Question: I have a table. The table has a patient ID and review ID. For a single review many blood samples can be collected. For Patient ID , there are two reviews(1,12). But for other patients there are one review. I want first review for all patients in pivoted manner, then for second and so on. (they are ordered by ReviewID/Date) Is it possible to do! thanks.

A block of code is given below for db create,insert:
> 'CREATE TABLE <URL>'
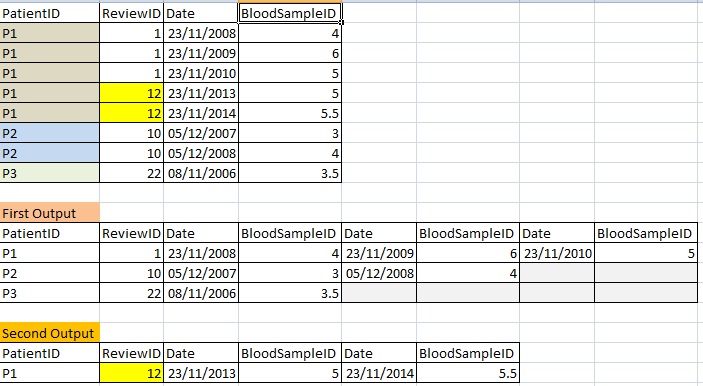
Answer: > "Whoever fights with monsters should see to it that he does not become
a monster in the process. And when you gaze long into an abyss the
abyss also gazes into you."
May god have mercy on my soul for this code, which gets pretty close. I don't think this is a case for a pivot / cross tab as others have suggested (although I long to be corrected and you won't have to use the monstrosity below), as we aren't breaking column values out into columns, but rather de-normalising in a different way.
Consider other formats that might be easier to generate, use the below if if doesn't disgust you as it does me.
'''
DROP TABLE dbo.Report
CREATE TABLE dbo.Report (
PatientID varchar(10) NOT NULL,
ReviewId int NOT NULL
)
DECLARE c_patients CURSOR
READ_ONLY
FOR SELECT DISTINCT PatientID, ReviewId FROM dbo.BloodSampleData ORDER BY PatientID ASC
DECLARE @patient_id varchar(10), @review_id int
OPEN c_patients
FETCH NEXT FROM c_patients INTO @patient_id, @review_id
WHILE (@@fetch_status <> -1)
BEGIN
IF (@@fetch_status <> -2)
BEGIN
INSERT INTO dbo.Report (PatientID, ReviewId) VALUES (@patient_id, @review_id)
DECLARE c_reviews CURSOR
READ_ONLY
FOR SELECT [Date], [BloodSampleID] FROM dbo.BloodSampleData WHERE PatientID = @patient_id AND ReviewId = @review_id ORDER BY [Date] ASC
DECLARE @date DATE, @blood_sample_id INT, @review_num int
OPEN c_reviews
SET @review_num = 0
FETCH NEXT FROM c_reviews INTO @date, @blood_sample_id
WHILE (@@fetch_status <> -1)
BEGIN
IF (@@fetch_status <> -2)
BEGIN
IF NOT EXISTS (SELECT * FROM INFORMATION_SCHEMA.COLUMNS WHERE TABLE_NAME = 'Report' AND COLUMN_NAME LIKE '%' + CAST(@review_num AS VARCHAR))
EXEC ('ALTER TABLE dbo.Report ADD [Date' + @review_num + '] date, [BloodSampleID' + @review_num + '] int')
DECLARE @update_sql VARCHAR(MAX)
SET @update_sql ='UPDATE dbo.Report SET [Date' + CAST(@review_num AS VARCHAR) + '] = CONVERT(date, ''' + CONVERT(varchar, @date, 120) + ''', 120), [BloodSampleID' + CAST(@review_num AS VARCHAR) + '] = ' + CAST(@blood_sample_id AS VARCHAR) + ' WHERE PatientID = ''' + @patient_id + ''' AND ReviewId = ' + CAST(@review_id AS varchar)
PRINT @update_sql
EXEC (@update_sql)
SET @review_num = @review_num + 1
END
FETCH NEXT FROM c_reviews INTO @date, @blood_sample_id
END
CLOSE c_reviews
DEALLOCATE c_reviews
END
FETCH NEXT FROM c_patients INTO @patient_id, @review_id
END
CLOSE c_patients
DEALLOCATE c_patients
GO
SELECT * FROM dbo.Report
'''